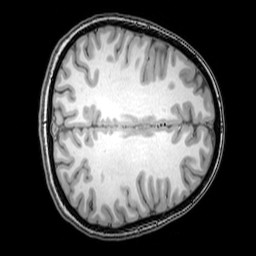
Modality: T1w
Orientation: axial
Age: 22
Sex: female
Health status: healthy
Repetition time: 0.081 s
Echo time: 0.037 s